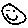
Label: smiley face